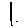
Label: line